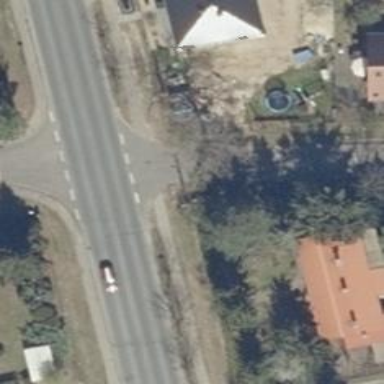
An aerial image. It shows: Unmarked crossing on the road.